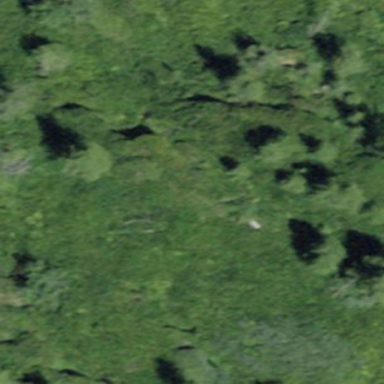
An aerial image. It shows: Forest dominated by needle-leaved trees.